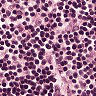
Metastatic tissue present: no